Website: slack
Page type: stored-credit-cards
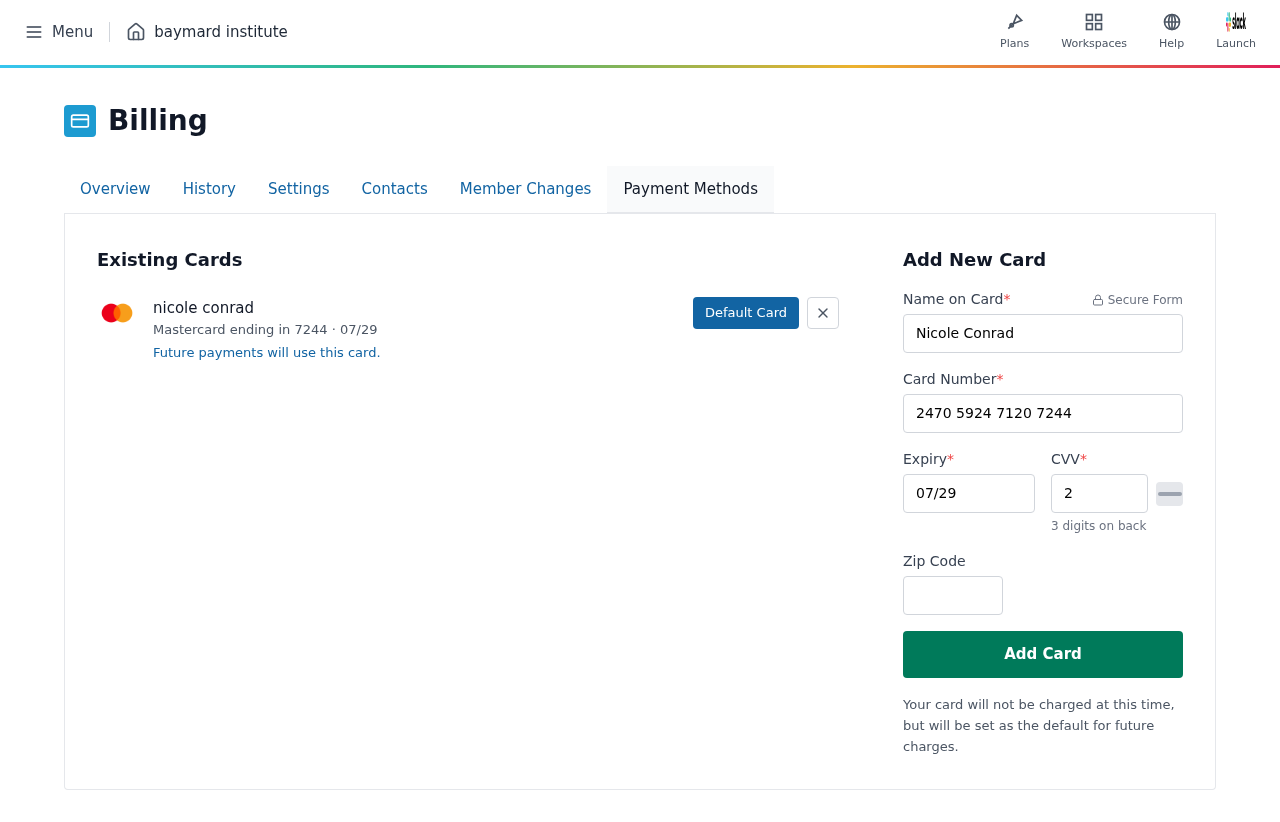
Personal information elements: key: PII_CARD_CVV
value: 208
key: PII_CARD_EXPIRY
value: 07/29
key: PII_CARD_EXPIRY_MONTH
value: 07
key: PII_CARD_EXPIRY_YEAR
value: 29
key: PII_CARD_LAST4
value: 7244
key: PII_CARD_NUMBER
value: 2470 5924 7120 7244
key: PII_CARD_TYPE
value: Mastercard
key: PII_FULLNAME
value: nicole conrad
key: PII_FULLNAME
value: Nicole Conrad
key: PII_POSTCODE
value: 65863